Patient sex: M
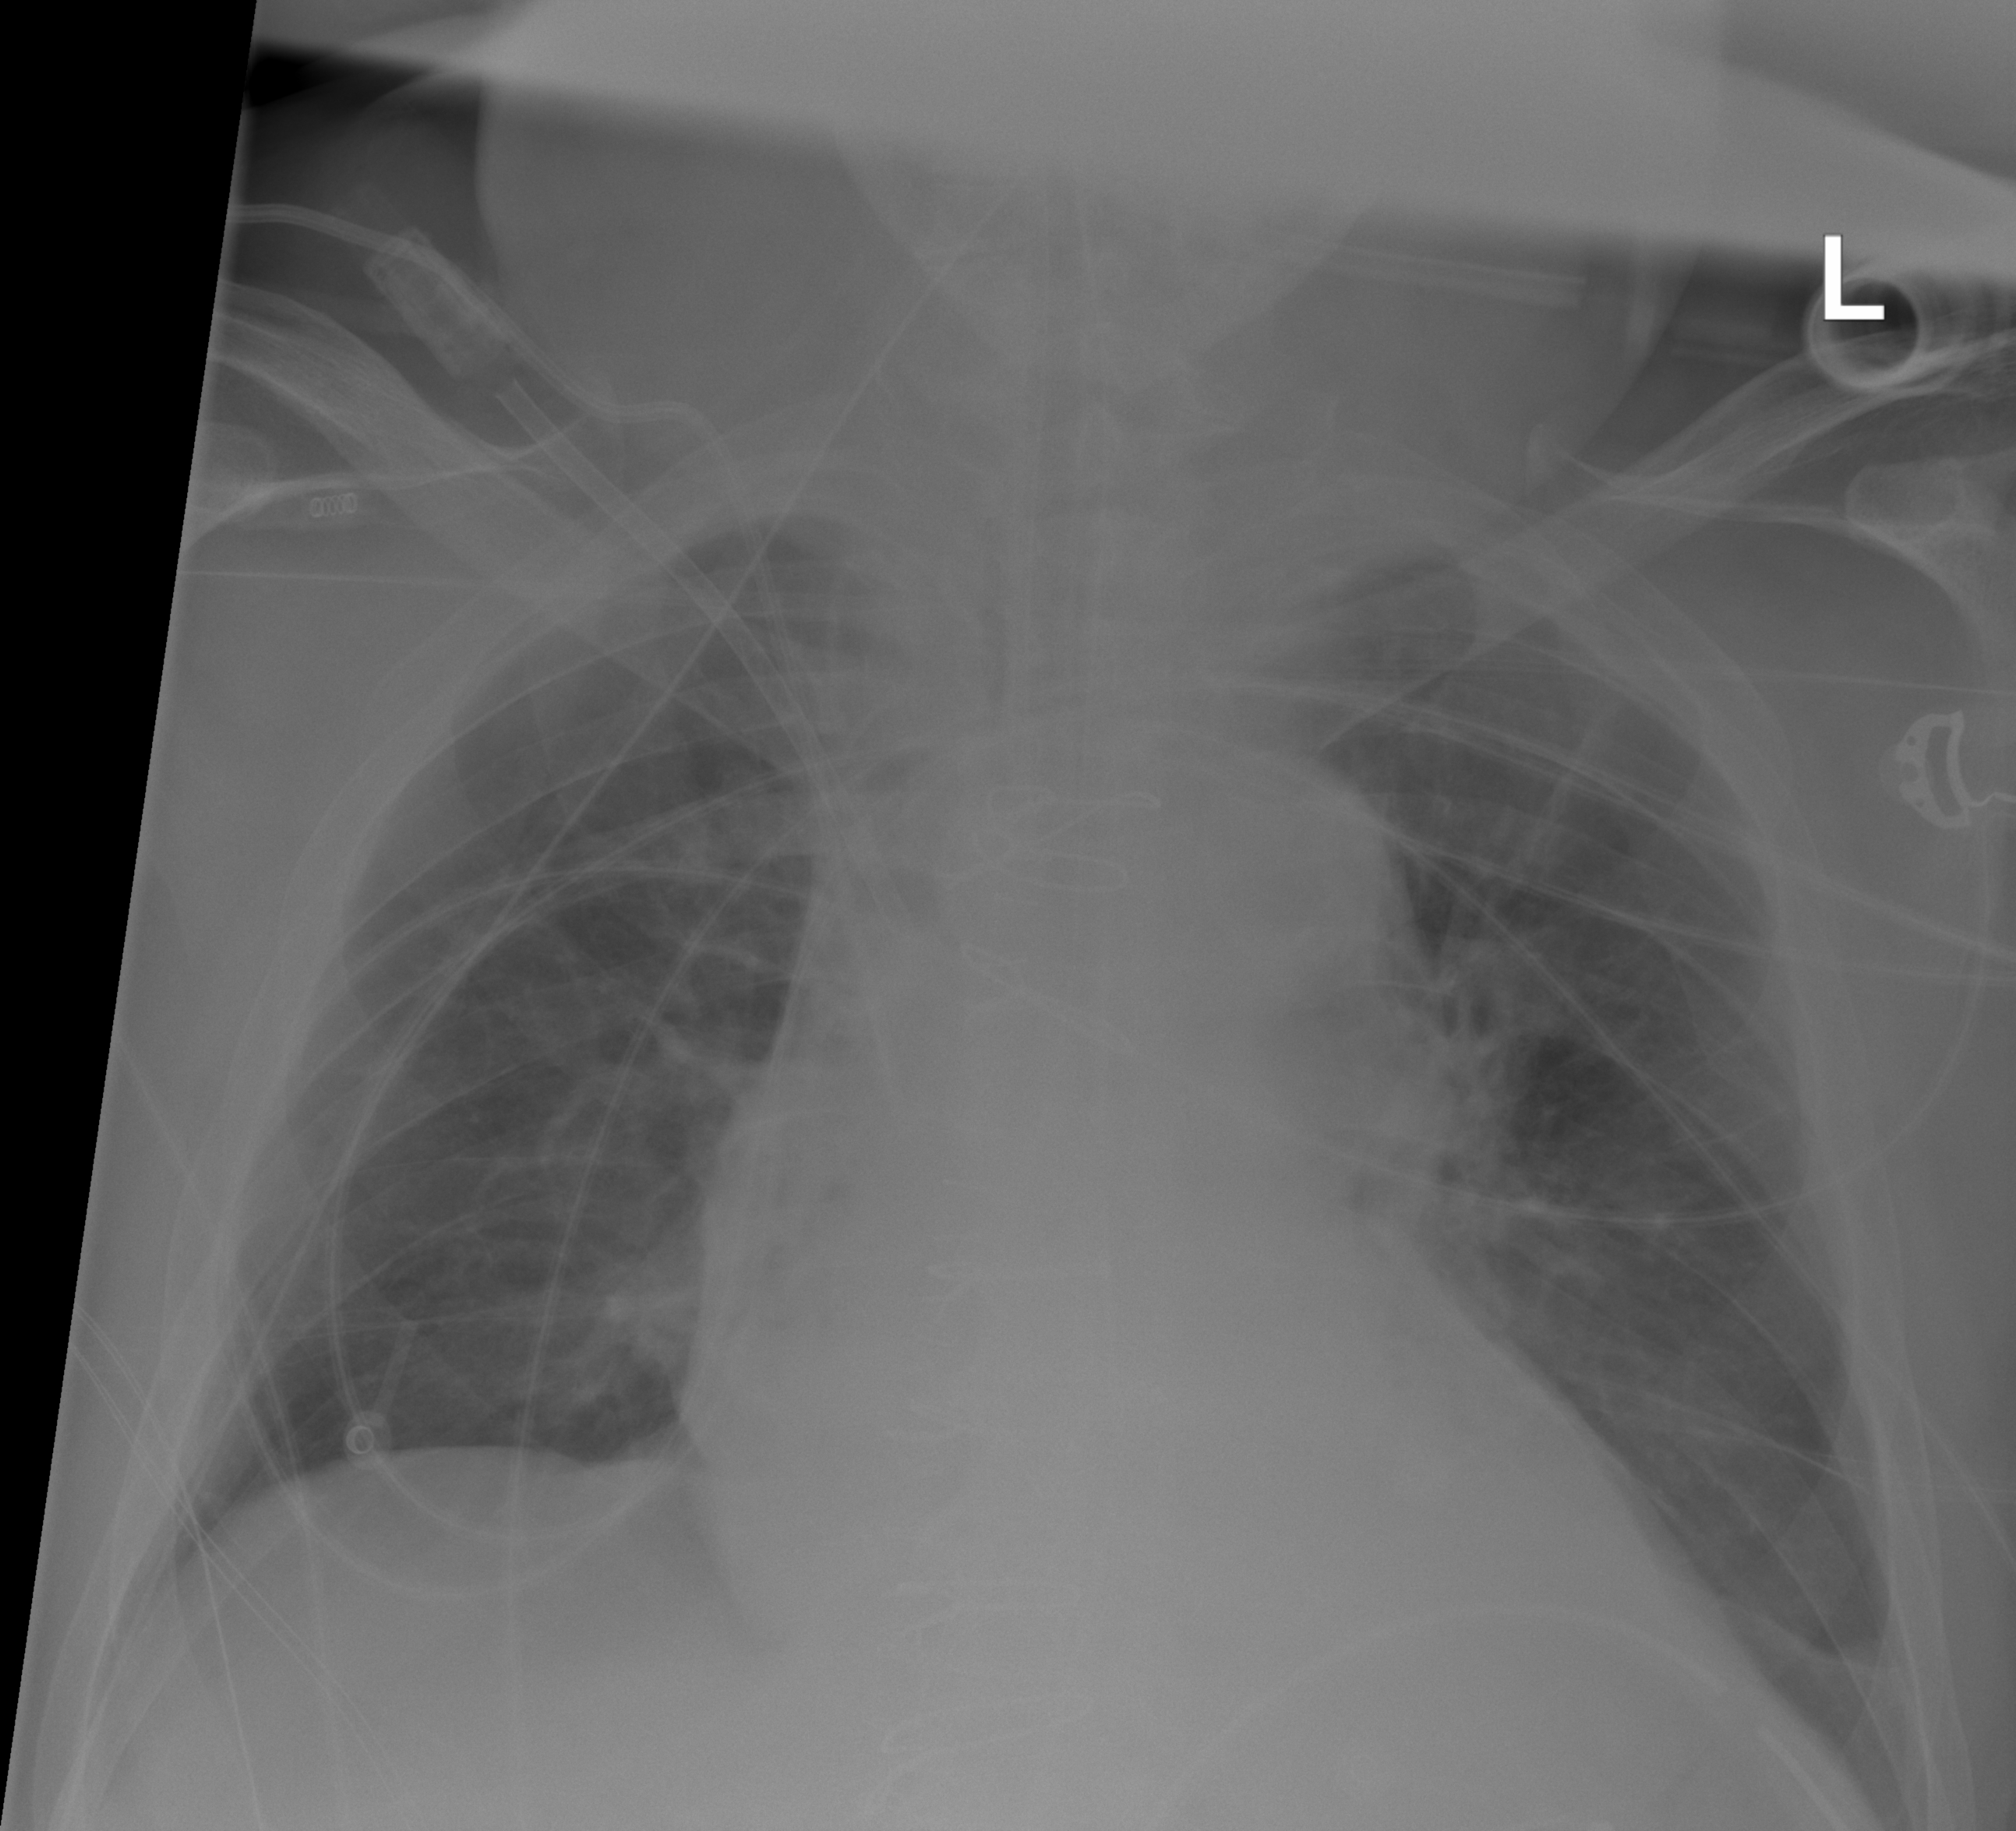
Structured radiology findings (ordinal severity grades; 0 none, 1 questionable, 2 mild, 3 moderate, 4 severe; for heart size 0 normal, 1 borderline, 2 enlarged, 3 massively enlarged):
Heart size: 0
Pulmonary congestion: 0
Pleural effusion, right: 0
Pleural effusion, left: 0
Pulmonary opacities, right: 0
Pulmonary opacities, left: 0
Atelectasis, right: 0
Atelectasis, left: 2